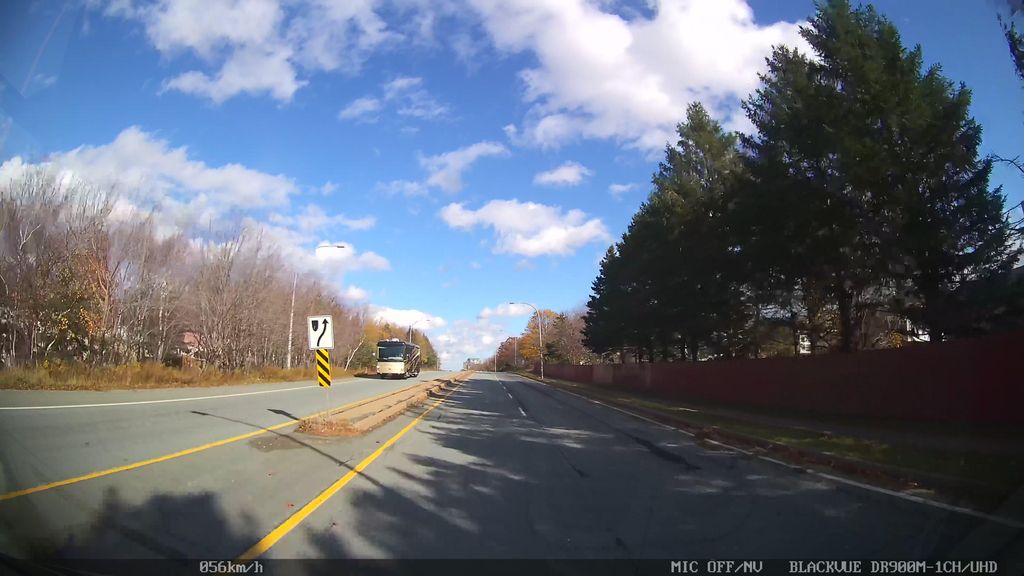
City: halifax